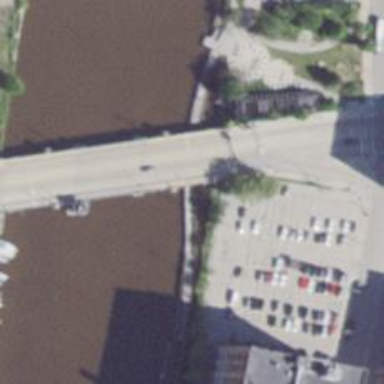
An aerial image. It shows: Tertiary road with separate sidewalk and tram rails embedded in the pavement. The bridge is movable lift bridge.